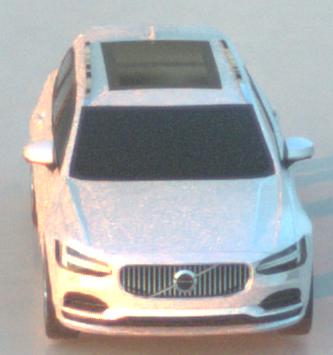
Make: Volvo
Model: V90
Detailed model: -
Model produced from: 2016
Model produced until: 2020
Doors: 5
Color: white
Road condition: wet road
Daytime: sunrise or sunset
Contrast: medium contrast